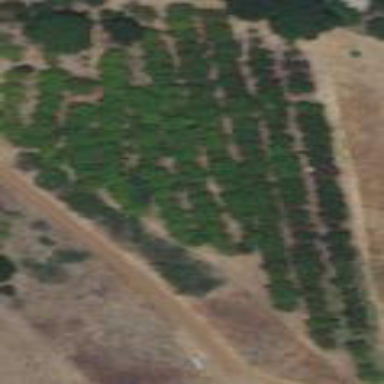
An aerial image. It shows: Orchard.